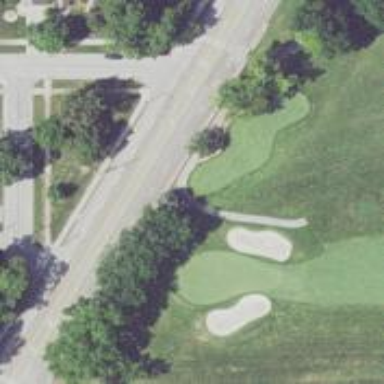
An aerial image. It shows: Service road used as golf cart path.